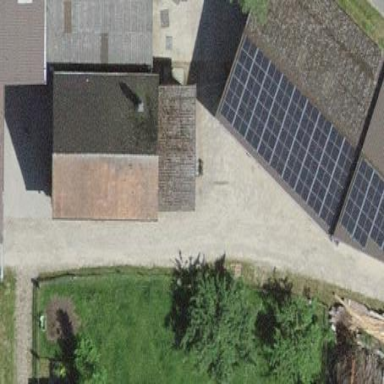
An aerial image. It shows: Shed building.